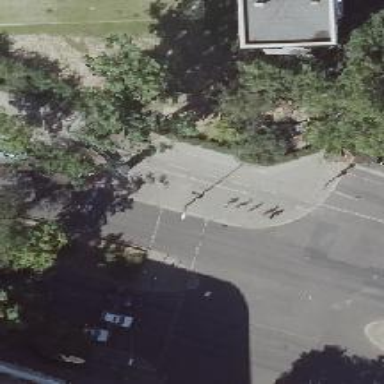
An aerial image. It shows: Crossing on the footway with traffic signals.